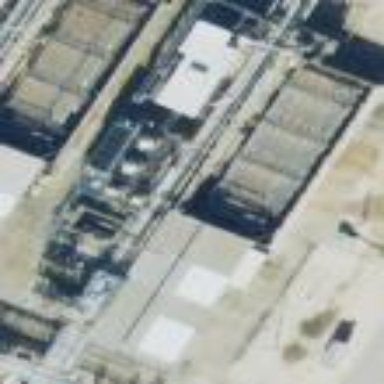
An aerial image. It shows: Industrial building.